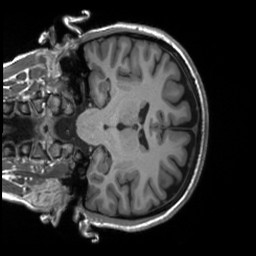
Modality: T1w
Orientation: coronal
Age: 29
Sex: female
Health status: ill
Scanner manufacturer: siemens
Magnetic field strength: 3 T
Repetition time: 2.3 s
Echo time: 0.00232 s